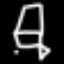
Label: chair